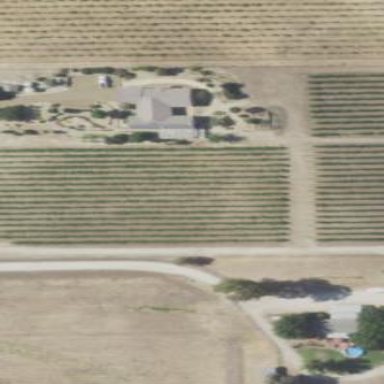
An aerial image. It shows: Vineyard growing grapes.